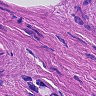
Metastatic tissue present: no